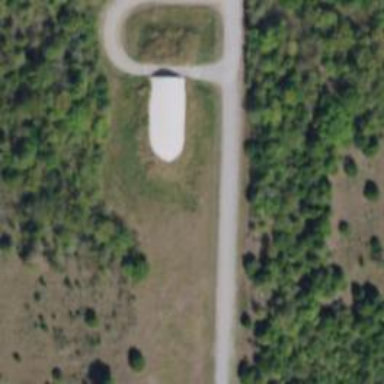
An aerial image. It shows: Military bunker.